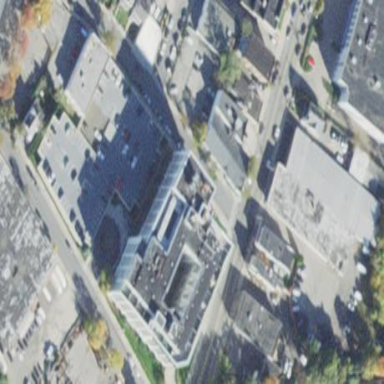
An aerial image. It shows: Part of building is shown in the image.